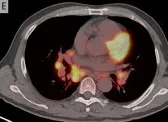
Seven months after operation, positron emission tomography/computed tomography was performed. (E, F) The larger lymph nodes were located in the 8R area (4.2x 1.9 cm, maximum standardized uptake value, 7.9). Computed tomography during treatment showed that the tumour lesions disappeared in the arterial phase and the mediastinal and mediastinal-hilar lymph nodes were significantly reduced or had disappeared.
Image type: radiology (pet)